Interaction volume radius: 10 \u00c5
Interaction volume height: 30 \u00c5
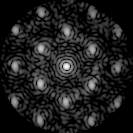
Disorder parameter: 0.3622